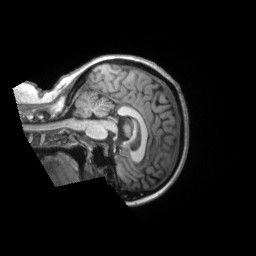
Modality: T1w
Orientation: sagittal
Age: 47
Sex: female
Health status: ill
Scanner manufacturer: siemens
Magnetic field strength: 3 T
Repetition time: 2.2 s
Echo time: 0.00157 s